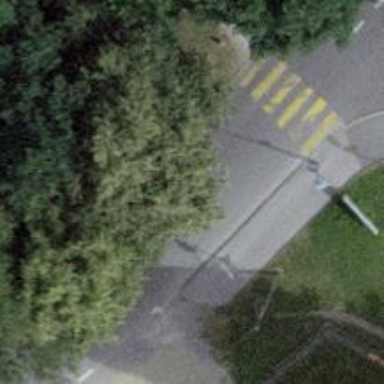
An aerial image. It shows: Marked crossing with traffic calming table and visible markings.